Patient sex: M
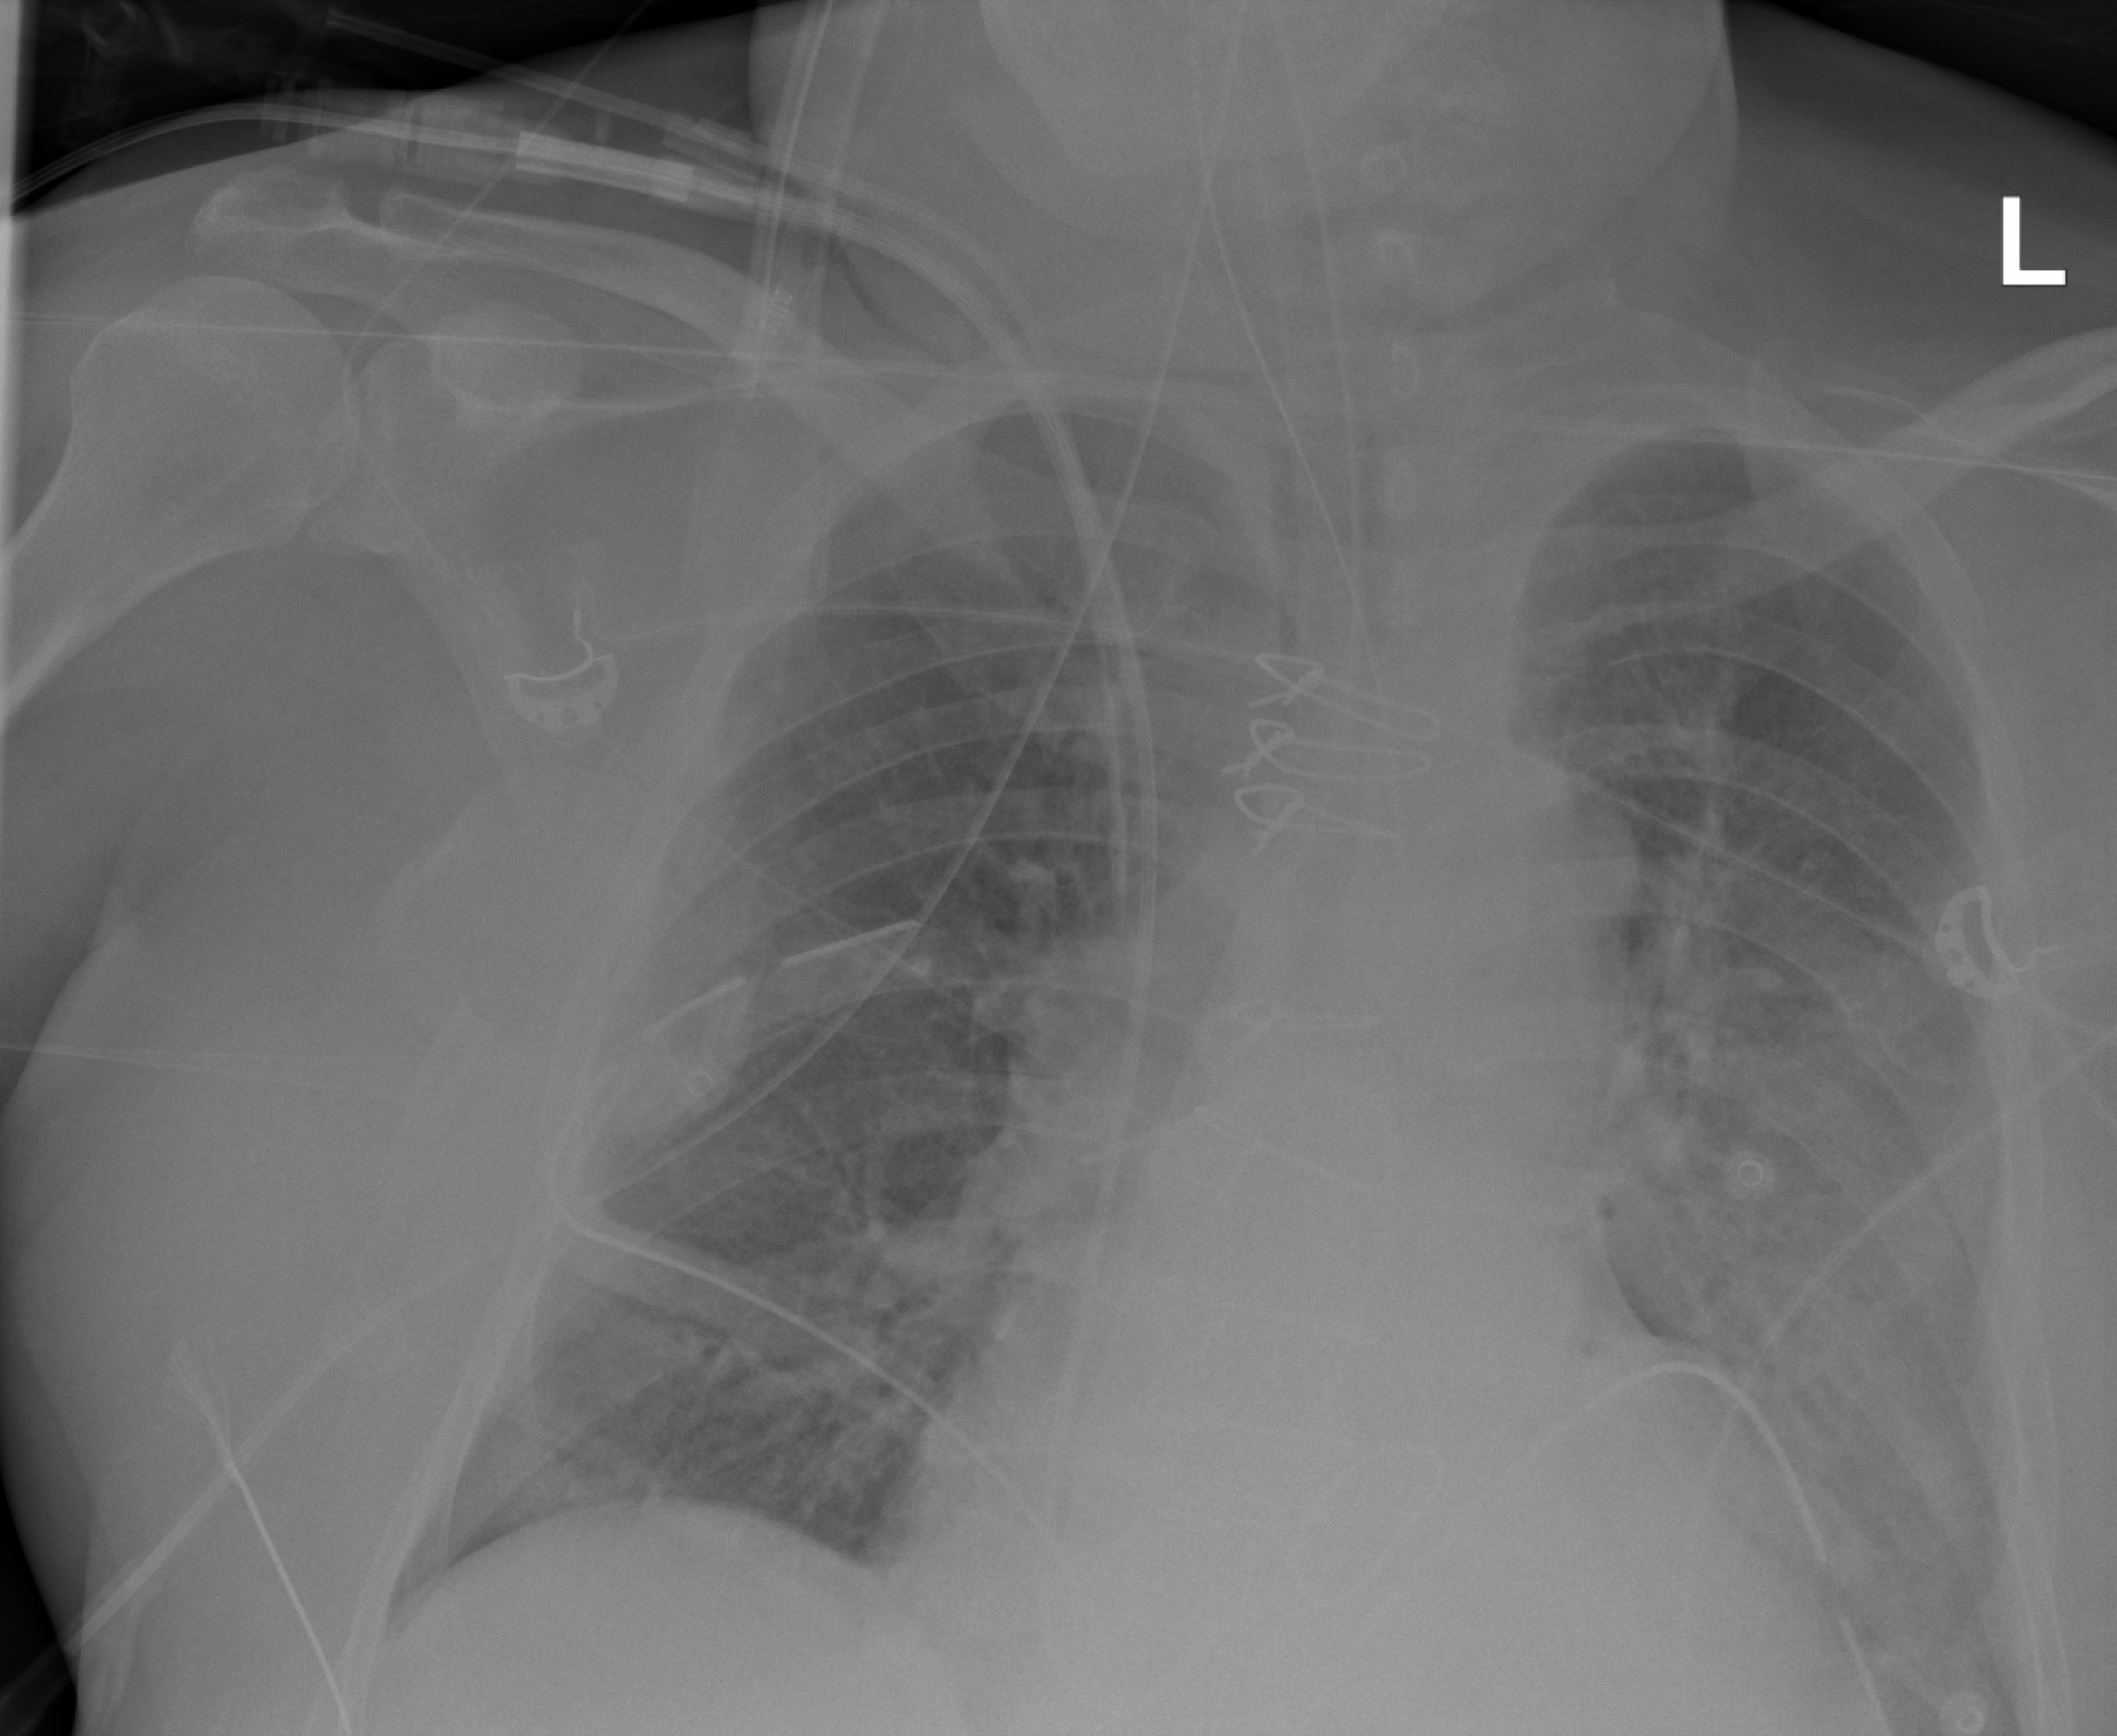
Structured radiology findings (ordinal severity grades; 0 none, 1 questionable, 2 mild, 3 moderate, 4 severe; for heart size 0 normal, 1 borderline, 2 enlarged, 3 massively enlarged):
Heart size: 2
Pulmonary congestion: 2
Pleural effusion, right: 0
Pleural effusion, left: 2
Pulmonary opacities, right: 2
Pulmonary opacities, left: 3
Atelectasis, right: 2
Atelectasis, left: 2